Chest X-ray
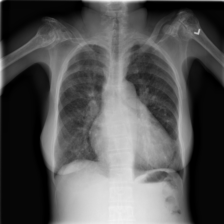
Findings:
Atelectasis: negative
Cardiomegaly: positive
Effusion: negative
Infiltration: negative
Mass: negative
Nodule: negative
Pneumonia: negative
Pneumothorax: negative
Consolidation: negative
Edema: negative
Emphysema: negative
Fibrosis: negative
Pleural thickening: negative
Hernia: negative